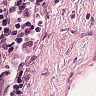
Metastatic tissue present: no